Field crop: maize
Growth stage: 2
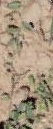
Species: convolvulus